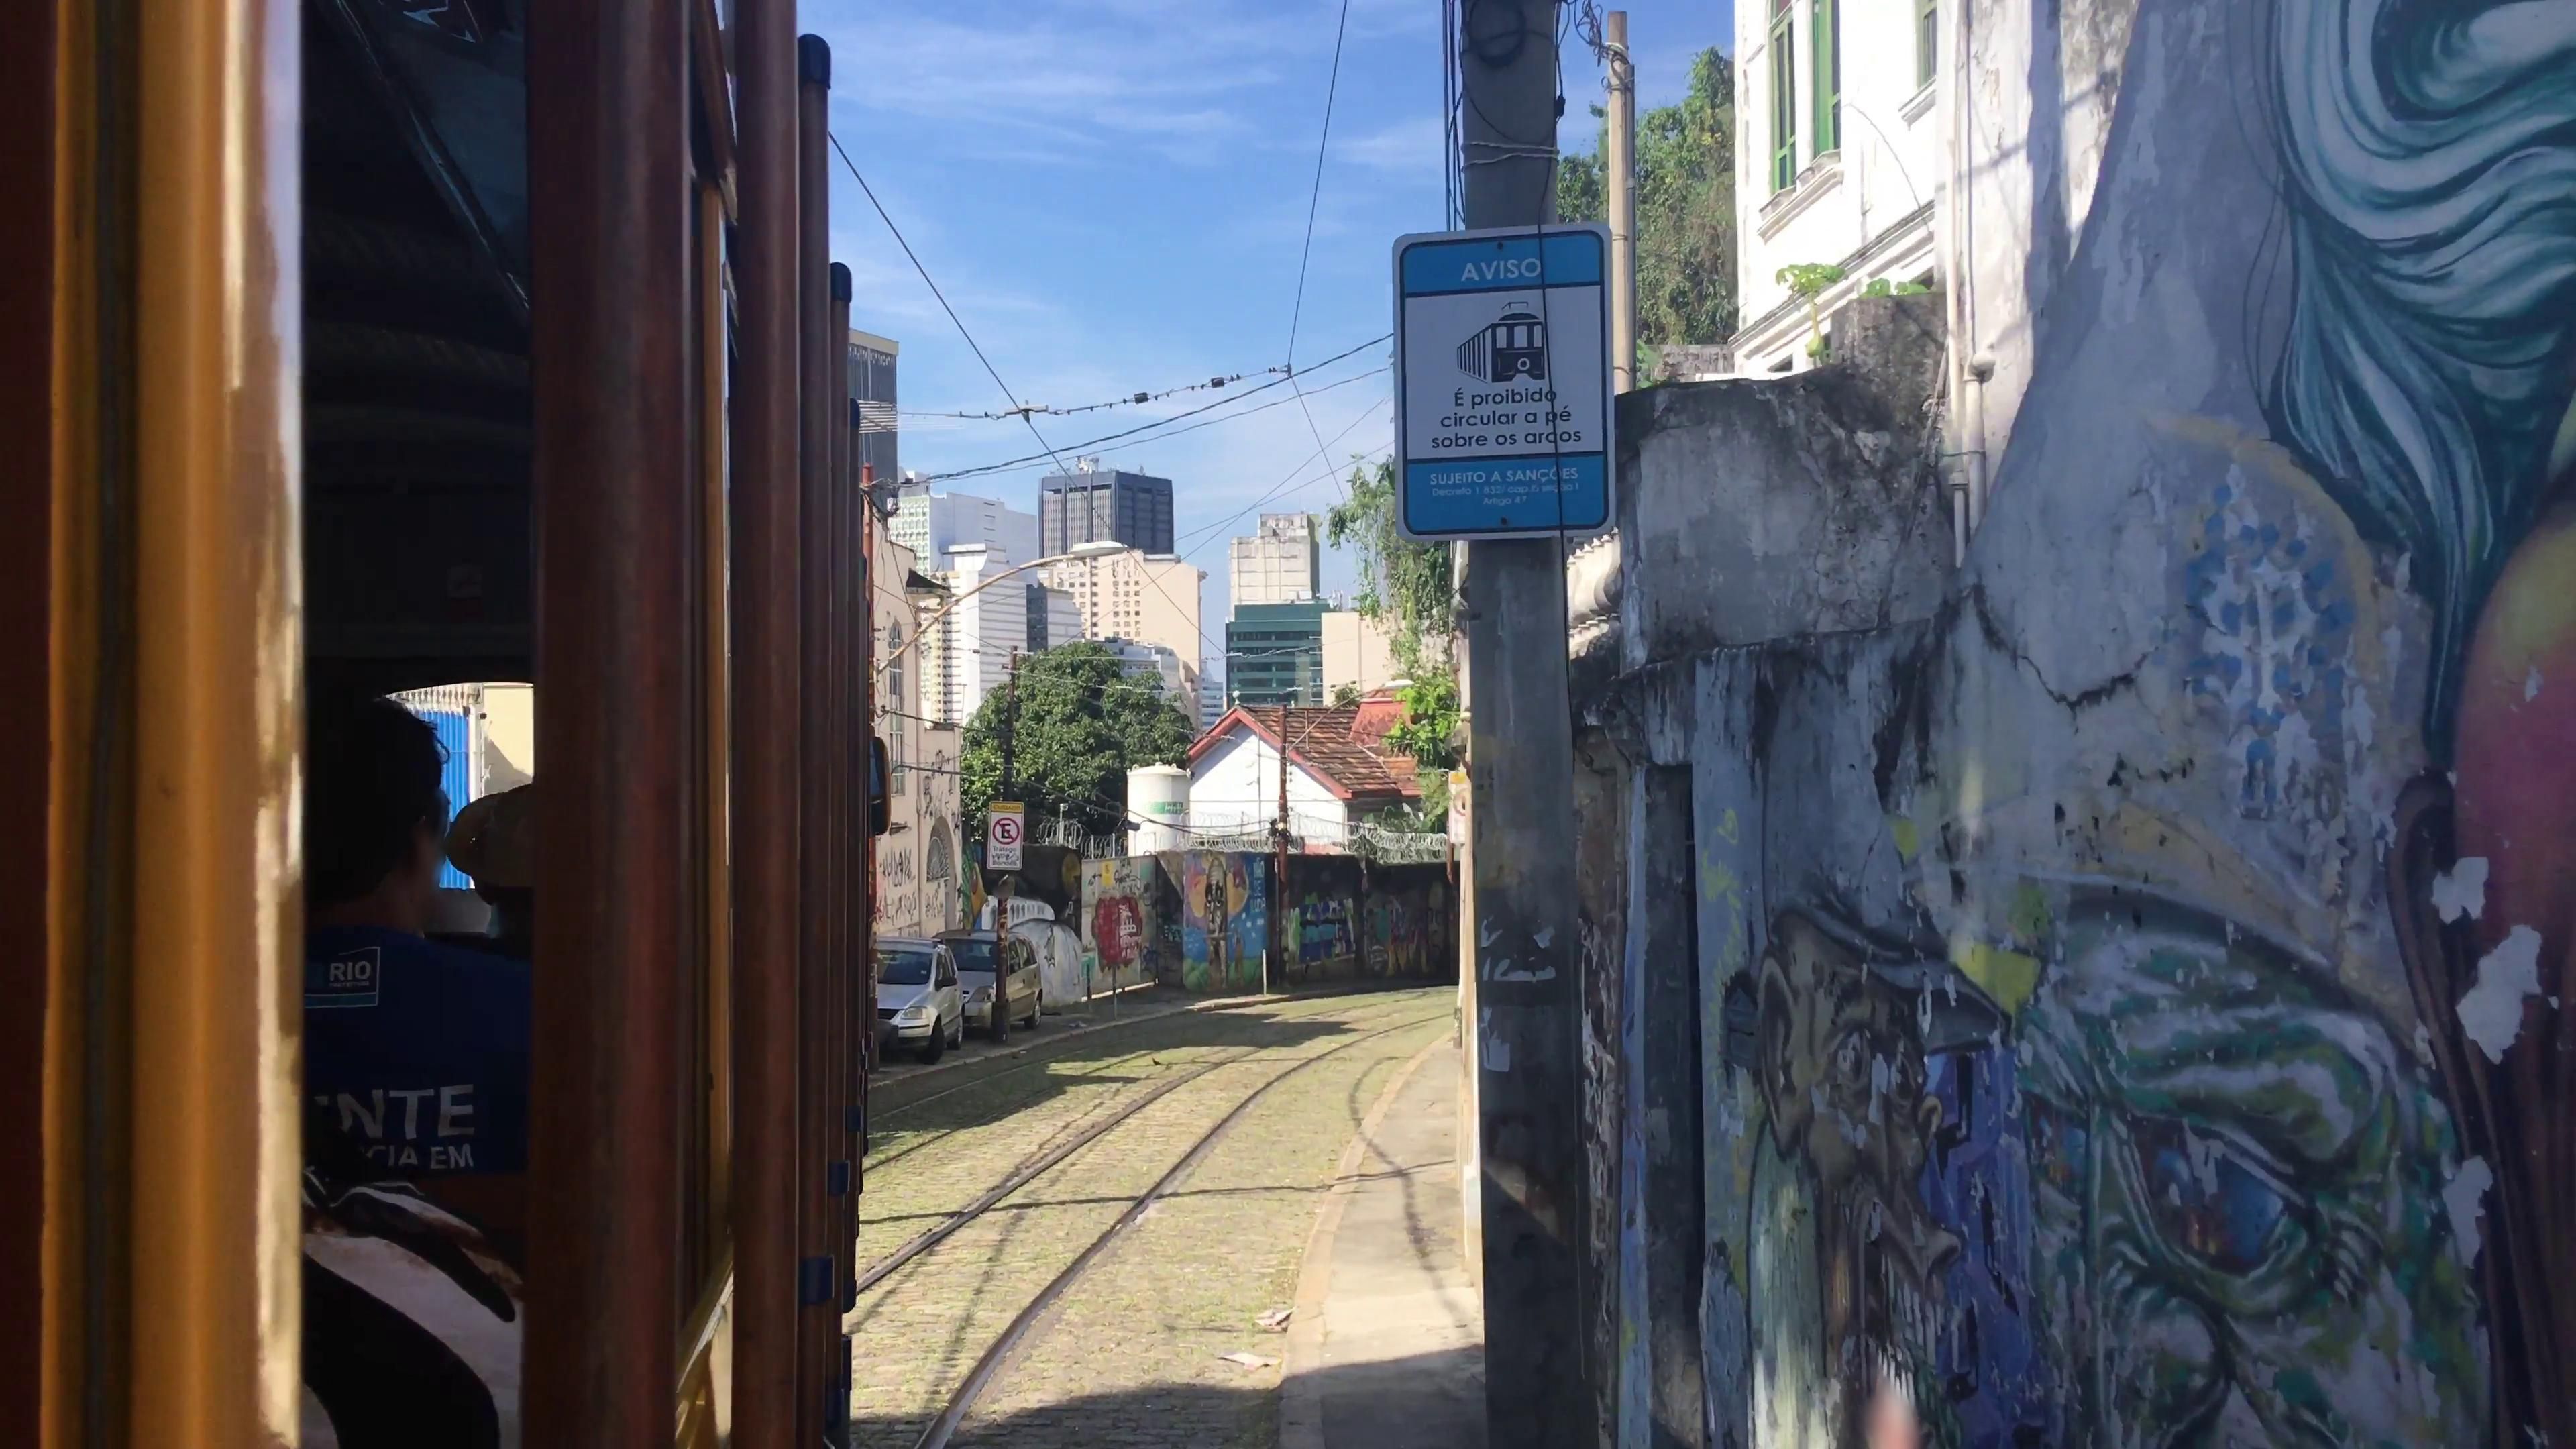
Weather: clear
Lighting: day
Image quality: good
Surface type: walking surface
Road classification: residential
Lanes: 2
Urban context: urban centre
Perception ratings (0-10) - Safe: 0.99, Lively: 7.45, Beautiful: 2.49, Boring: 6.83, Depressing: 8.05, Wealthy: 5.16